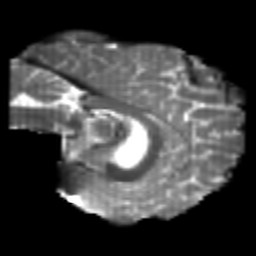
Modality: T2w
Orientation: sagittal
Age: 21
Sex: male
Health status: healthy
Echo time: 0.074 s